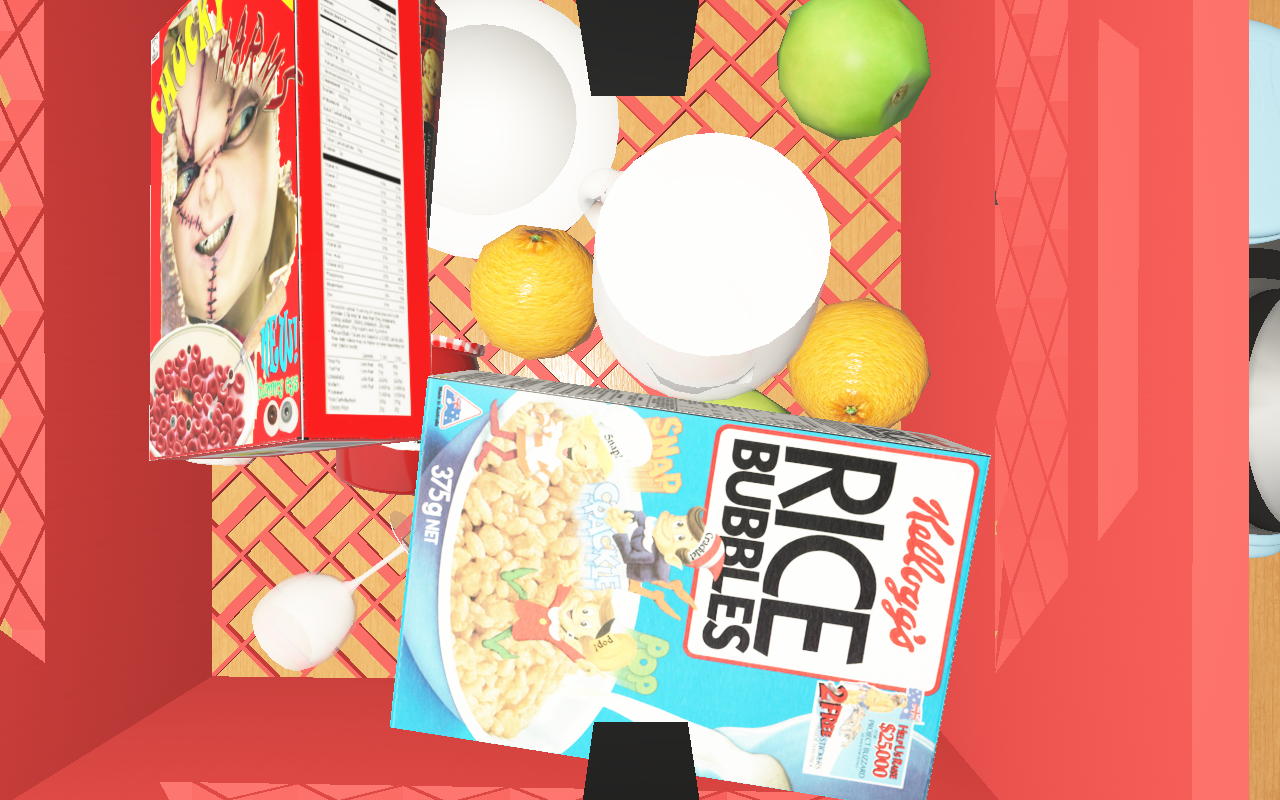
Objects in the scene:
carafe
water bottle
apple
apple
orange
orange
spoon
glass
wineglass
jam jar
cereal box